Interaction volume radius: 5 \u00c5
Interaction volume height: 25 \u00c5
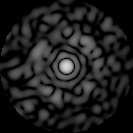
Disorder parameter: 0.806